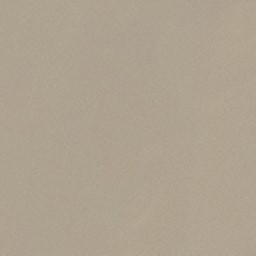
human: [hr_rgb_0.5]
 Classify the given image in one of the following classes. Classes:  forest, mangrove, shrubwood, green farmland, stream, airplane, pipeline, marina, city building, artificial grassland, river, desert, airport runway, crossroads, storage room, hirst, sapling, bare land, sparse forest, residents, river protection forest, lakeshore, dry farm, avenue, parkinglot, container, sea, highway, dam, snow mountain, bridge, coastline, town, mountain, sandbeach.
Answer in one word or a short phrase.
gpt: desert